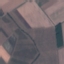
Land use / land cover: AnnualCrop